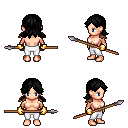
a pixel art fantasy rpg character, female body template, human, light skin, leather shoulder armor, white pants, black loose hair, gold gloves, spear, four views (front, back, left, right), 2x2 character sprite sheet, small pixel art, hard edges, no anti-aliasing